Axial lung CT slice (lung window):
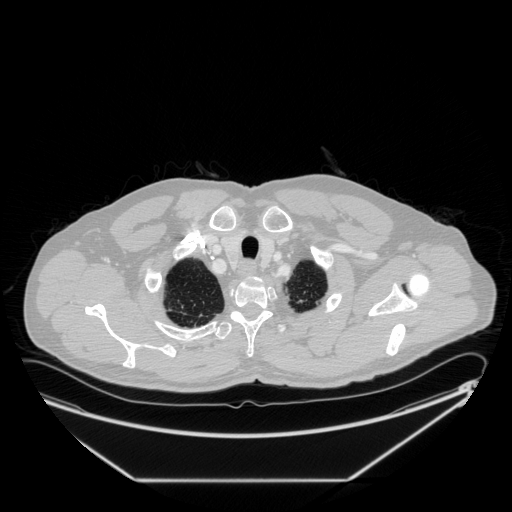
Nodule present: no